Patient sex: M
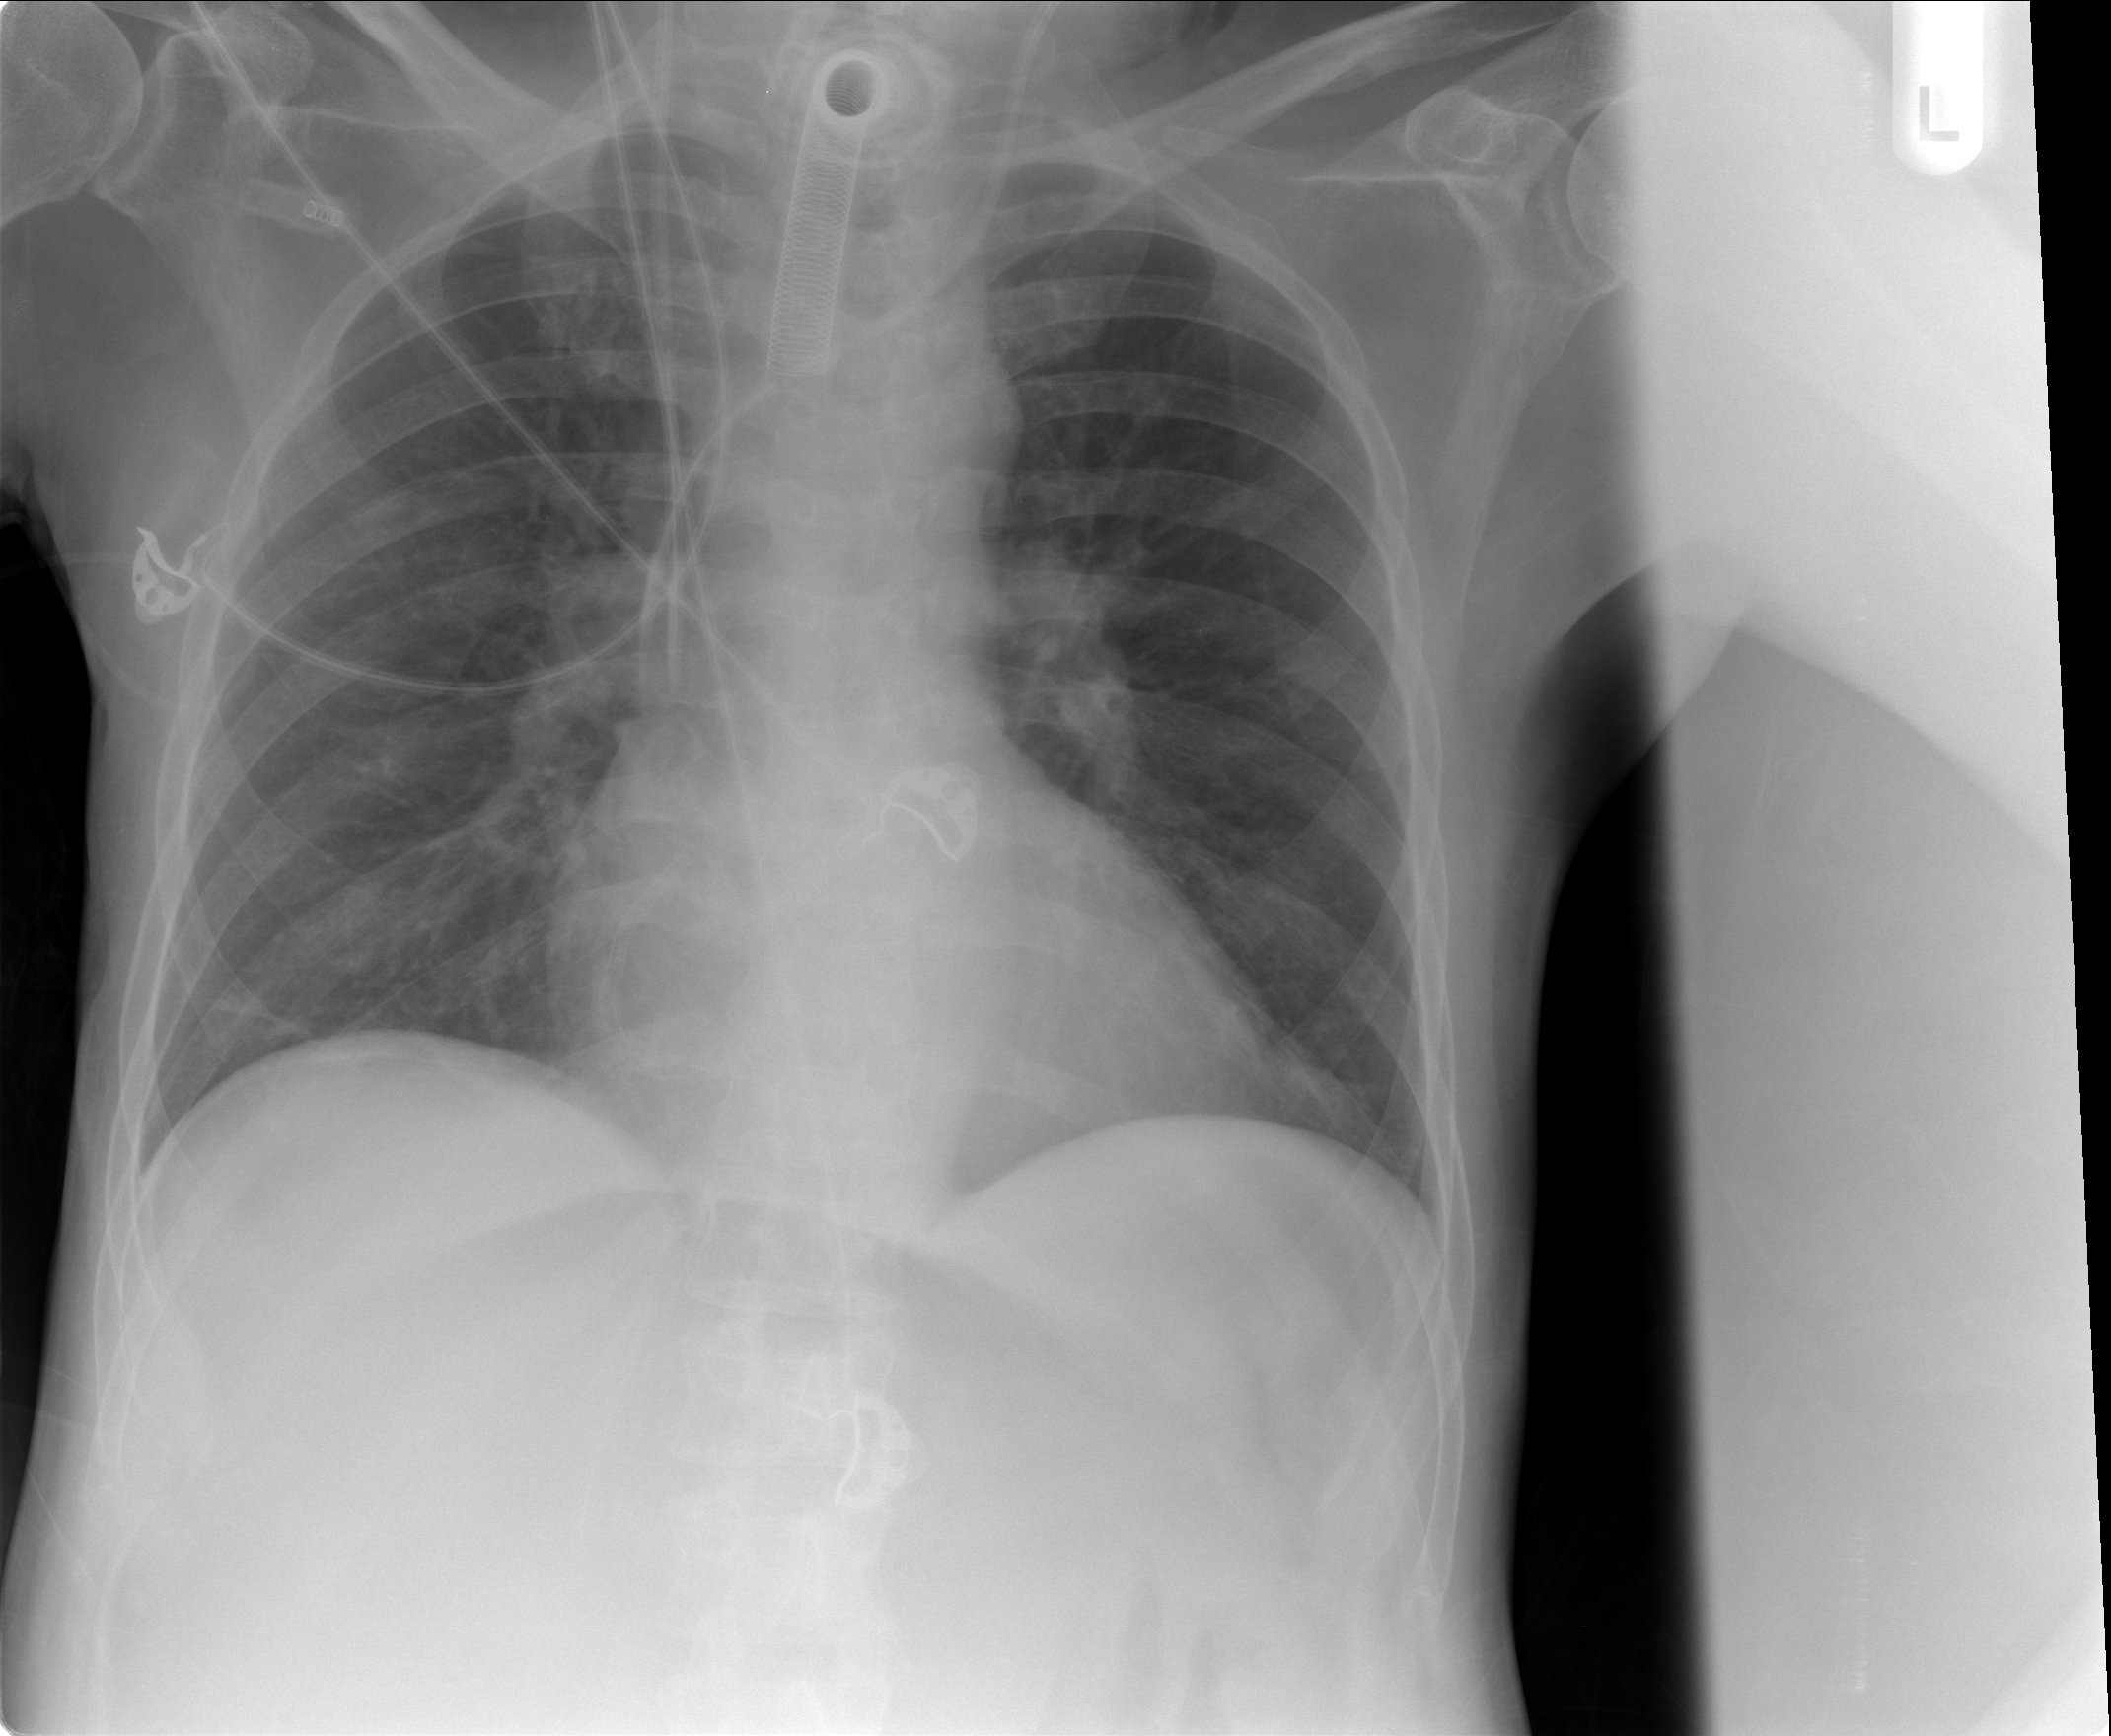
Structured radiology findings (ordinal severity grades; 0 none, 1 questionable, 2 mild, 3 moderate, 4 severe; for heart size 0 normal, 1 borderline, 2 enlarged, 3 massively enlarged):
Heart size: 0
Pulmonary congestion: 2
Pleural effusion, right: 0
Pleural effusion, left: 0
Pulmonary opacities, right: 0
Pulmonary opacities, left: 0
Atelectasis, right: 0
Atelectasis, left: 0